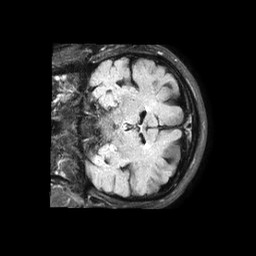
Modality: FLAIR
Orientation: coronal
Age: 82
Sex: male
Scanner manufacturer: philips
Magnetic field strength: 1.5 T
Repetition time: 6 s
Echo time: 0.1029 s